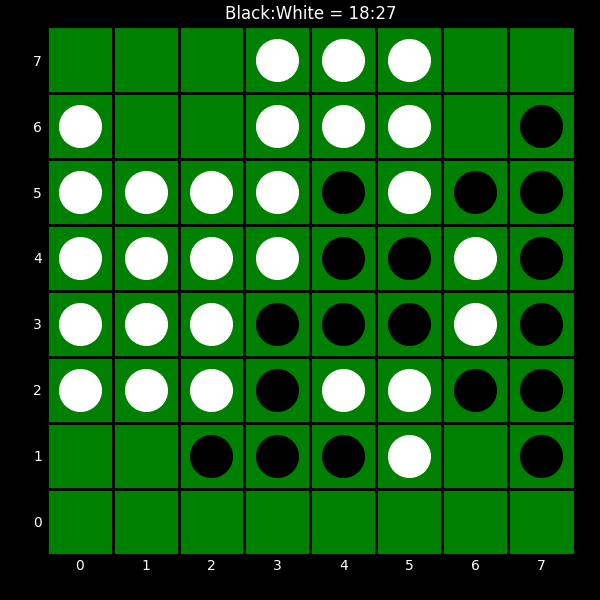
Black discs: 18
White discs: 27